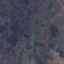
Land use / land cover: HerbaceousVegetation